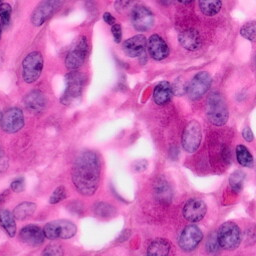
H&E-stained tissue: Pancreatic